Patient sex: M
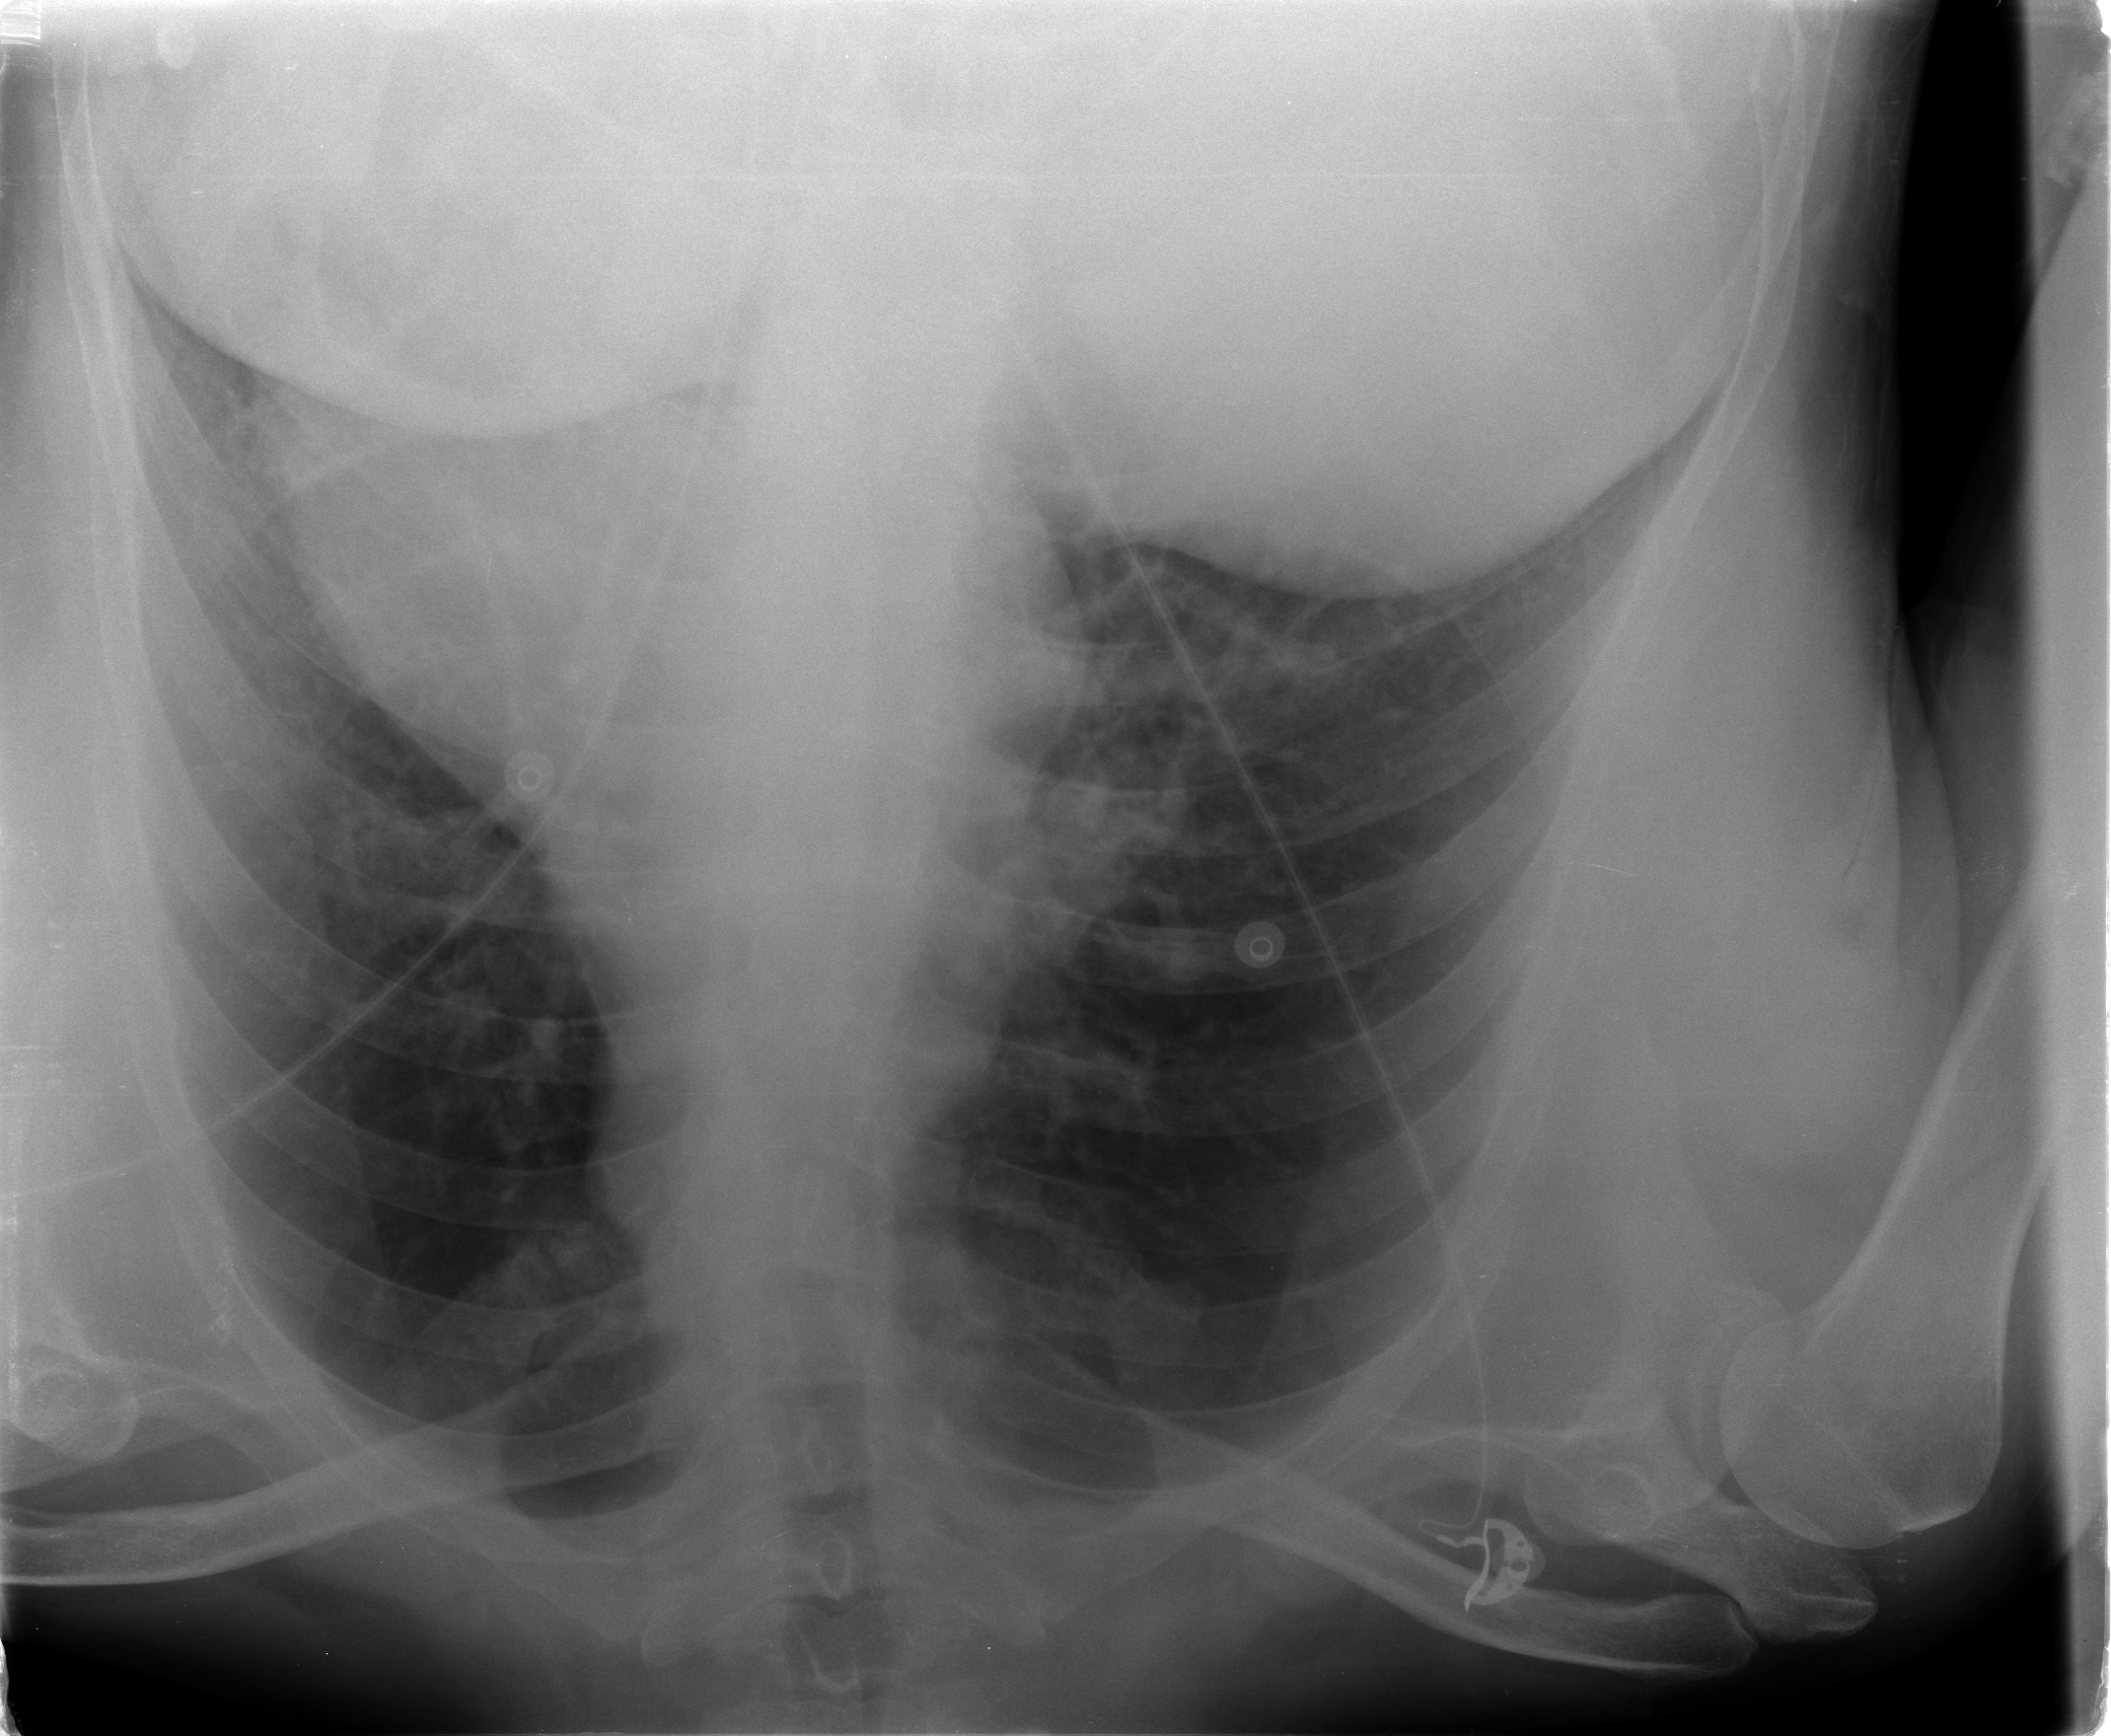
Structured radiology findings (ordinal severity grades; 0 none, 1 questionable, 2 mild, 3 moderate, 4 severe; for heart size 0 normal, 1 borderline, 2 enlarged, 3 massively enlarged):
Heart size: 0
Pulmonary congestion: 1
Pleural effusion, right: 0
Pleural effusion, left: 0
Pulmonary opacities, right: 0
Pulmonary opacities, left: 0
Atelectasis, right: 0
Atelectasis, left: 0